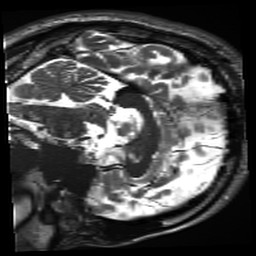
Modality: inplaneT2
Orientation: sagittal
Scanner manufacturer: siemens
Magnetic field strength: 3 T
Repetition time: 11 s
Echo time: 0.059 s